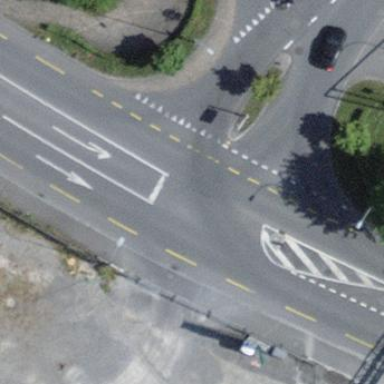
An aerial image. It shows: Secondary road with concrete surface leading to roundabout.